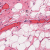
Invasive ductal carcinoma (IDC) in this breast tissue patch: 0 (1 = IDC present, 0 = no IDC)